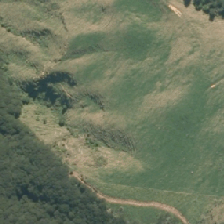
Land cover: high_producing_grassland